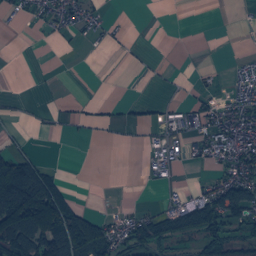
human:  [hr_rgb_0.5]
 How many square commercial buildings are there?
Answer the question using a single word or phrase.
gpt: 0

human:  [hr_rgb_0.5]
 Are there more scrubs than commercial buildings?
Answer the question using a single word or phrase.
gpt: yes

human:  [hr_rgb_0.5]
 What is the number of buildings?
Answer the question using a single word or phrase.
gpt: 239

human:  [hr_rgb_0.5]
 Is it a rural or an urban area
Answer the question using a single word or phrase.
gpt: rural

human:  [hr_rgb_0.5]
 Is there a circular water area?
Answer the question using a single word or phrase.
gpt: yes

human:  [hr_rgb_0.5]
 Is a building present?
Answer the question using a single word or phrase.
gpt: yes

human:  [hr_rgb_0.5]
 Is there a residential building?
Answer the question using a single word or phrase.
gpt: yes

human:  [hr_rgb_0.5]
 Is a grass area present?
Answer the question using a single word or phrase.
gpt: yes

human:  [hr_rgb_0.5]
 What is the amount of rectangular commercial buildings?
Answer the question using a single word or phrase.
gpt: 0

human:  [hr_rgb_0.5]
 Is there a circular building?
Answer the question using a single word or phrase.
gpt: no

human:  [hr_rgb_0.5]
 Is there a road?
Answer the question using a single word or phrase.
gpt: yes

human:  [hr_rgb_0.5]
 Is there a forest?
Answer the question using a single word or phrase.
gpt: yes

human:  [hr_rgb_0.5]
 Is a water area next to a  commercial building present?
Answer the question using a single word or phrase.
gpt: no

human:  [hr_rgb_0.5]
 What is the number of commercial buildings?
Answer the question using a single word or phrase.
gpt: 0

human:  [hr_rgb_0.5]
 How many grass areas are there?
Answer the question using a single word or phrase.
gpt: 21

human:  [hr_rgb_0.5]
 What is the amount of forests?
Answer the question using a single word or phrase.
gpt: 33

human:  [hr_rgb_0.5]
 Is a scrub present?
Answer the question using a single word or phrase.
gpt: yes

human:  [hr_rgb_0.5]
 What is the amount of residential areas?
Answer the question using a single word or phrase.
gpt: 2

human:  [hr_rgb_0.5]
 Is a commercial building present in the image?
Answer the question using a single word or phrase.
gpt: no

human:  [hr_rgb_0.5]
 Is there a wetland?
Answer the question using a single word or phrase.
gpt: yes

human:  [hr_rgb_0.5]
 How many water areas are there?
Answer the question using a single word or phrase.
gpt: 9

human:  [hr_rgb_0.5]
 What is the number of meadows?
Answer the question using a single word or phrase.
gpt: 16

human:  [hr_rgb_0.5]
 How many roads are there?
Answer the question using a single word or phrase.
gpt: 75

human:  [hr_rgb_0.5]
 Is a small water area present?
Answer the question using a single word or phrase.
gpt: yes

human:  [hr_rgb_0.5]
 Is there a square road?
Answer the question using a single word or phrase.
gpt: no

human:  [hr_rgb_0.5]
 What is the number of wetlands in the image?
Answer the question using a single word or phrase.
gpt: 17

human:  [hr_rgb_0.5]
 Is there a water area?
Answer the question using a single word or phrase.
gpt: yes

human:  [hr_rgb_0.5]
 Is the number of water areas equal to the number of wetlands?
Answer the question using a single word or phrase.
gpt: no

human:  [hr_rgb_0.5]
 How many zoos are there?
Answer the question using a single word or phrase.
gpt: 1

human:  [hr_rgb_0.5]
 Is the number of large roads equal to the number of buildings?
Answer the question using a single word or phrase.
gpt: no

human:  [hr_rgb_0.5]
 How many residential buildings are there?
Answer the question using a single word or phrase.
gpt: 239

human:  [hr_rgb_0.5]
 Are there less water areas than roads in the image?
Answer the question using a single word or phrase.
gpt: yes

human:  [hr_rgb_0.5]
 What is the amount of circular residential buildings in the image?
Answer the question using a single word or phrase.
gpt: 0

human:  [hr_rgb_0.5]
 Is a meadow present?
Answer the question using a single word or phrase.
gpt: yes

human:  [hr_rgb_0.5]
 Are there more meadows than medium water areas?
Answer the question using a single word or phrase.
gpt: yes

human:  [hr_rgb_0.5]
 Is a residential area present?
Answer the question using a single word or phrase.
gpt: yes

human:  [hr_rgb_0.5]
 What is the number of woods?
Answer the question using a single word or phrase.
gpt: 2

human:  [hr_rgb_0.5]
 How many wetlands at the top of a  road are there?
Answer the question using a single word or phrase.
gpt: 17

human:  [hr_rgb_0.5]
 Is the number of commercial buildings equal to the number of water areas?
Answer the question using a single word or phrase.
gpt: no

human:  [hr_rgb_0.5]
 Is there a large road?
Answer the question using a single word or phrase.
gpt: no

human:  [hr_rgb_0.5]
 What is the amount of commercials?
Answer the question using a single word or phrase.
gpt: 1

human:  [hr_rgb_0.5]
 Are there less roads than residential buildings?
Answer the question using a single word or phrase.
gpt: yes

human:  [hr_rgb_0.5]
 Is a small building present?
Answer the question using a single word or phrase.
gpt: yes

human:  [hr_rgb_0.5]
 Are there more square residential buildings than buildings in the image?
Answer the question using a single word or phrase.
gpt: no

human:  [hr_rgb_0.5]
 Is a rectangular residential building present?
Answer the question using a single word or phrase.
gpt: yes

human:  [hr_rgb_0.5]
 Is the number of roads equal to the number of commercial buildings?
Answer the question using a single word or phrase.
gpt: no

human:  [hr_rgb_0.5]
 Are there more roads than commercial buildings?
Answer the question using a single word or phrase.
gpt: yes

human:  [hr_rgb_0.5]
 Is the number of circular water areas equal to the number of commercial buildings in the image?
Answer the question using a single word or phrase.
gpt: no

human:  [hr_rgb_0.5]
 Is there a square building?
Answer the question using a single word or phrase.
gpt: no

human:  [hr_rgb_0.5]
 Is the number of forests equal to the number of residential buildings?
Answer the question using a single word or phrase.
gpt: no

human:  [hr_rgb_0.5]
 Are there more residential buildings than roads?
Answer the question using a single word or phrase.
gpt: yes

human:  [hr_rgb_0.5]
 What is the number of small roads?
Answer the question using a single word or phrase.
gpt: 75

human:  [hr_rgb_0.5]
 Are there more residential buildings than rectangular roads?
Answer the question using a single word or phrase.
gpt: yes

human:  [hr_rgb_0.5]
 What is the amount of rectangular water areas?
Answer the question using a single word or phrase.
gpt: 2

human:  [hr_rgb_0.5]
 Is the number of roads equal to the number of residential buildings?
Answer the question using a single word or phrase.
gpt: no

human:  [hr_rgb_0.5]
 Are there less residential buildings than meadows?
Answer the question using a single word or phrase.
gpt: no

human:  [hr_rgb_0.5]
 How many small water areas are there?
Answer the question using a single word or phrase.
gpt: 8

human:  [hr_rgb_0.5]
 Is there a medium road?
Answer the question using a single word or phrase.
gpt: no

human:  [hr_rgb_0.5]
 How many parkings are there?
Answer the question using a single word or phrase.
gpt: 4

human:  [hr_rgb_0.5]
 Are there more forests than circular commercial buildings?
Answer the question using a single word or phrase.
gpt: yes

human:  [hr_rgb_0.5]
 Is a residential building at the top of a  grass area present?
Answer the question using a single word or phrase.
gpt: yes

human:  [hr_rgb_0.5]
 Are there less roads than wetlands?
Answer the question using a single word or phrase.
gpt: no

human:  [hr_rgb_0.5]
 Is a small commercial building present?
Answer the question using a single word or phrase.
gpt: no

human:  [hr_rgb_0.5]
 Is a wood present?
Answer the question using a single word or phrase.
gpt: yes